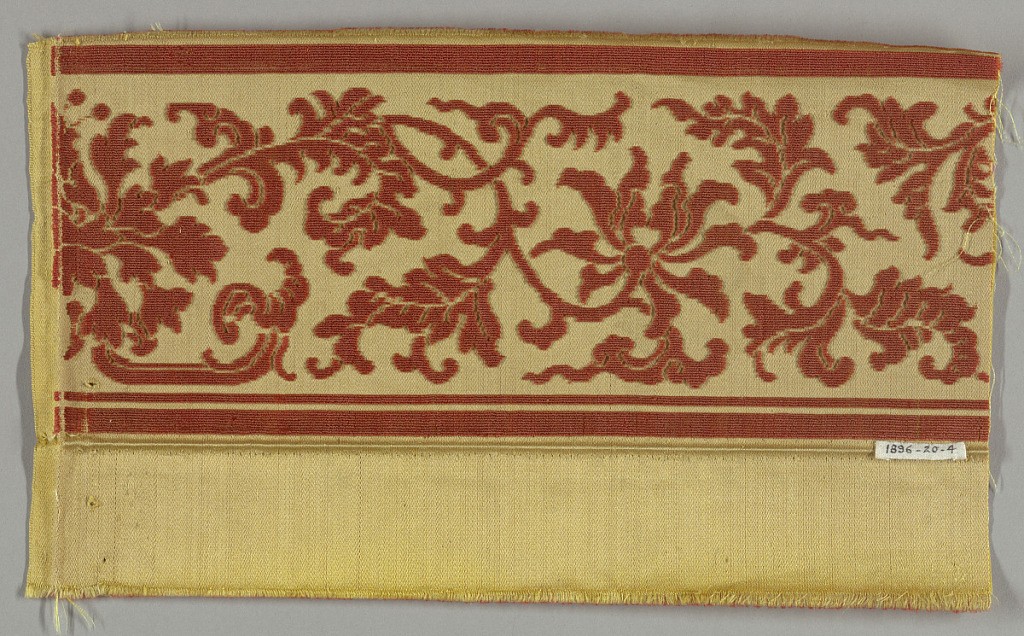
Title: Band
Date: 19th century
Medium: silk Technique: uncut velvet pile in satin foundation
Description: Band of foliate flowers in reddish-orange pile on a yellow satin background.